Aerial crown-view tile of a tropical tree (Barro Colorado Island, Panama), acquired 20241014:
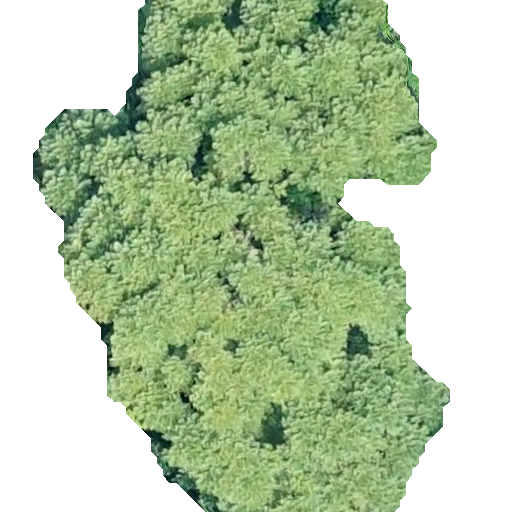
Species: Jacaranda copaia
GBIF accepted scientific name: Jacaranda copaia
Crown area: 263.189 m²